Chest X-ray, PA view. Patient: 60 years old, sex M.
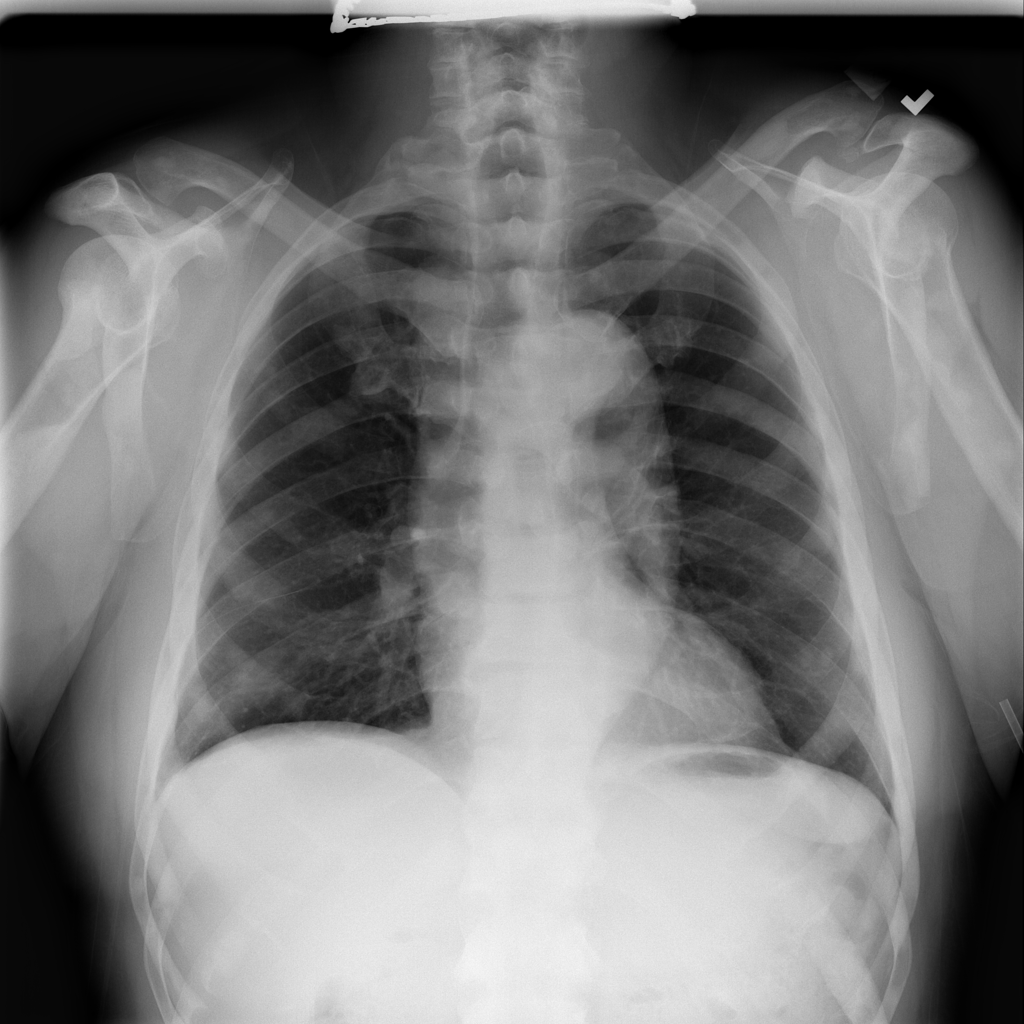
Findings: No Finding